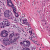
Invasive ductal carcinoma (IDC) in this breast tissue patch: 0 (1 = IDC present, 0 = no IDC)